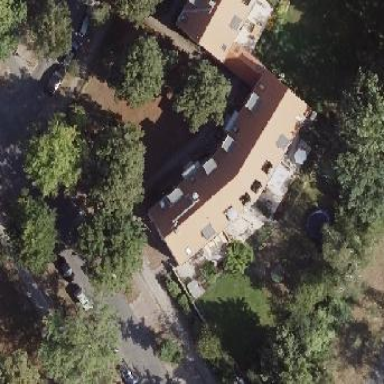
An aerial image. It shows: Gabled roof on building that houses apartments.